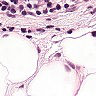
Metastatic tissue present: no